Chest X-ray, PA view. Patient: 69 years old, sex F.
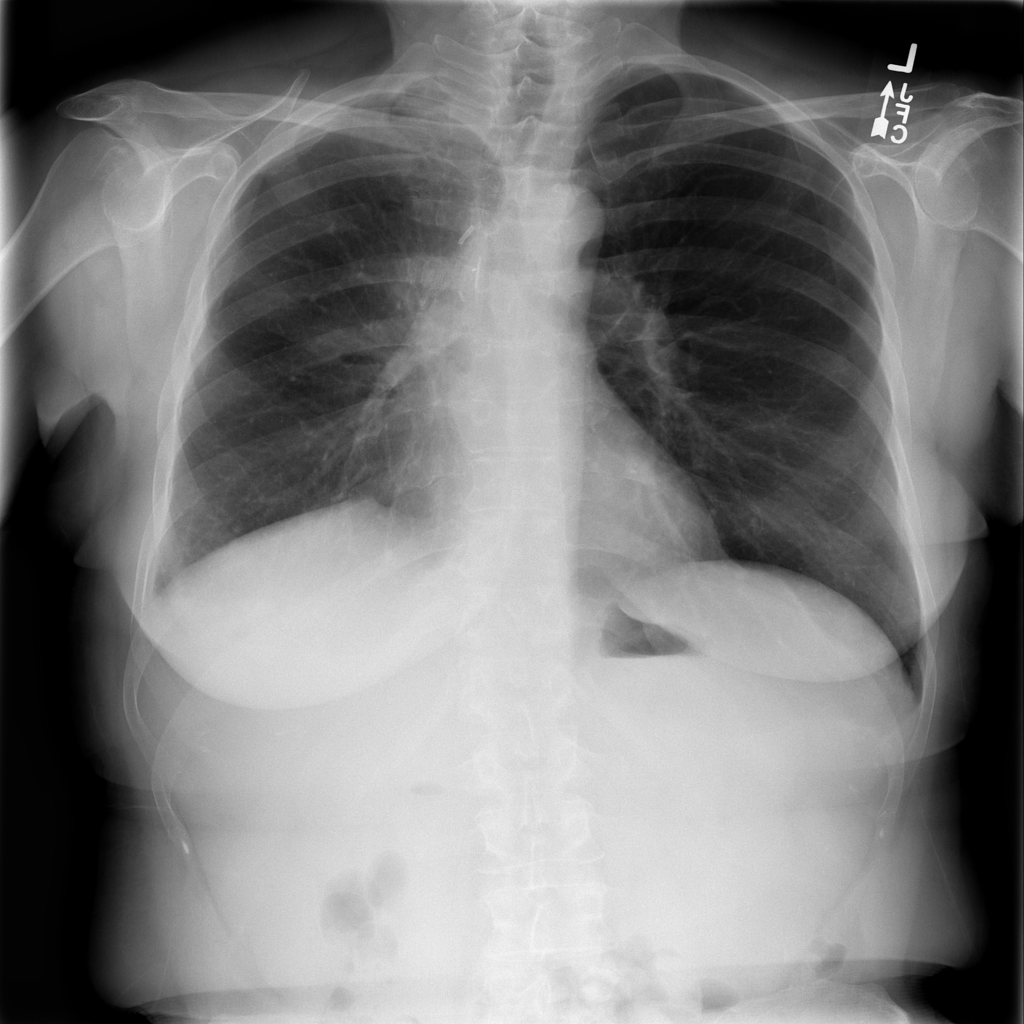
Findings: No Finding